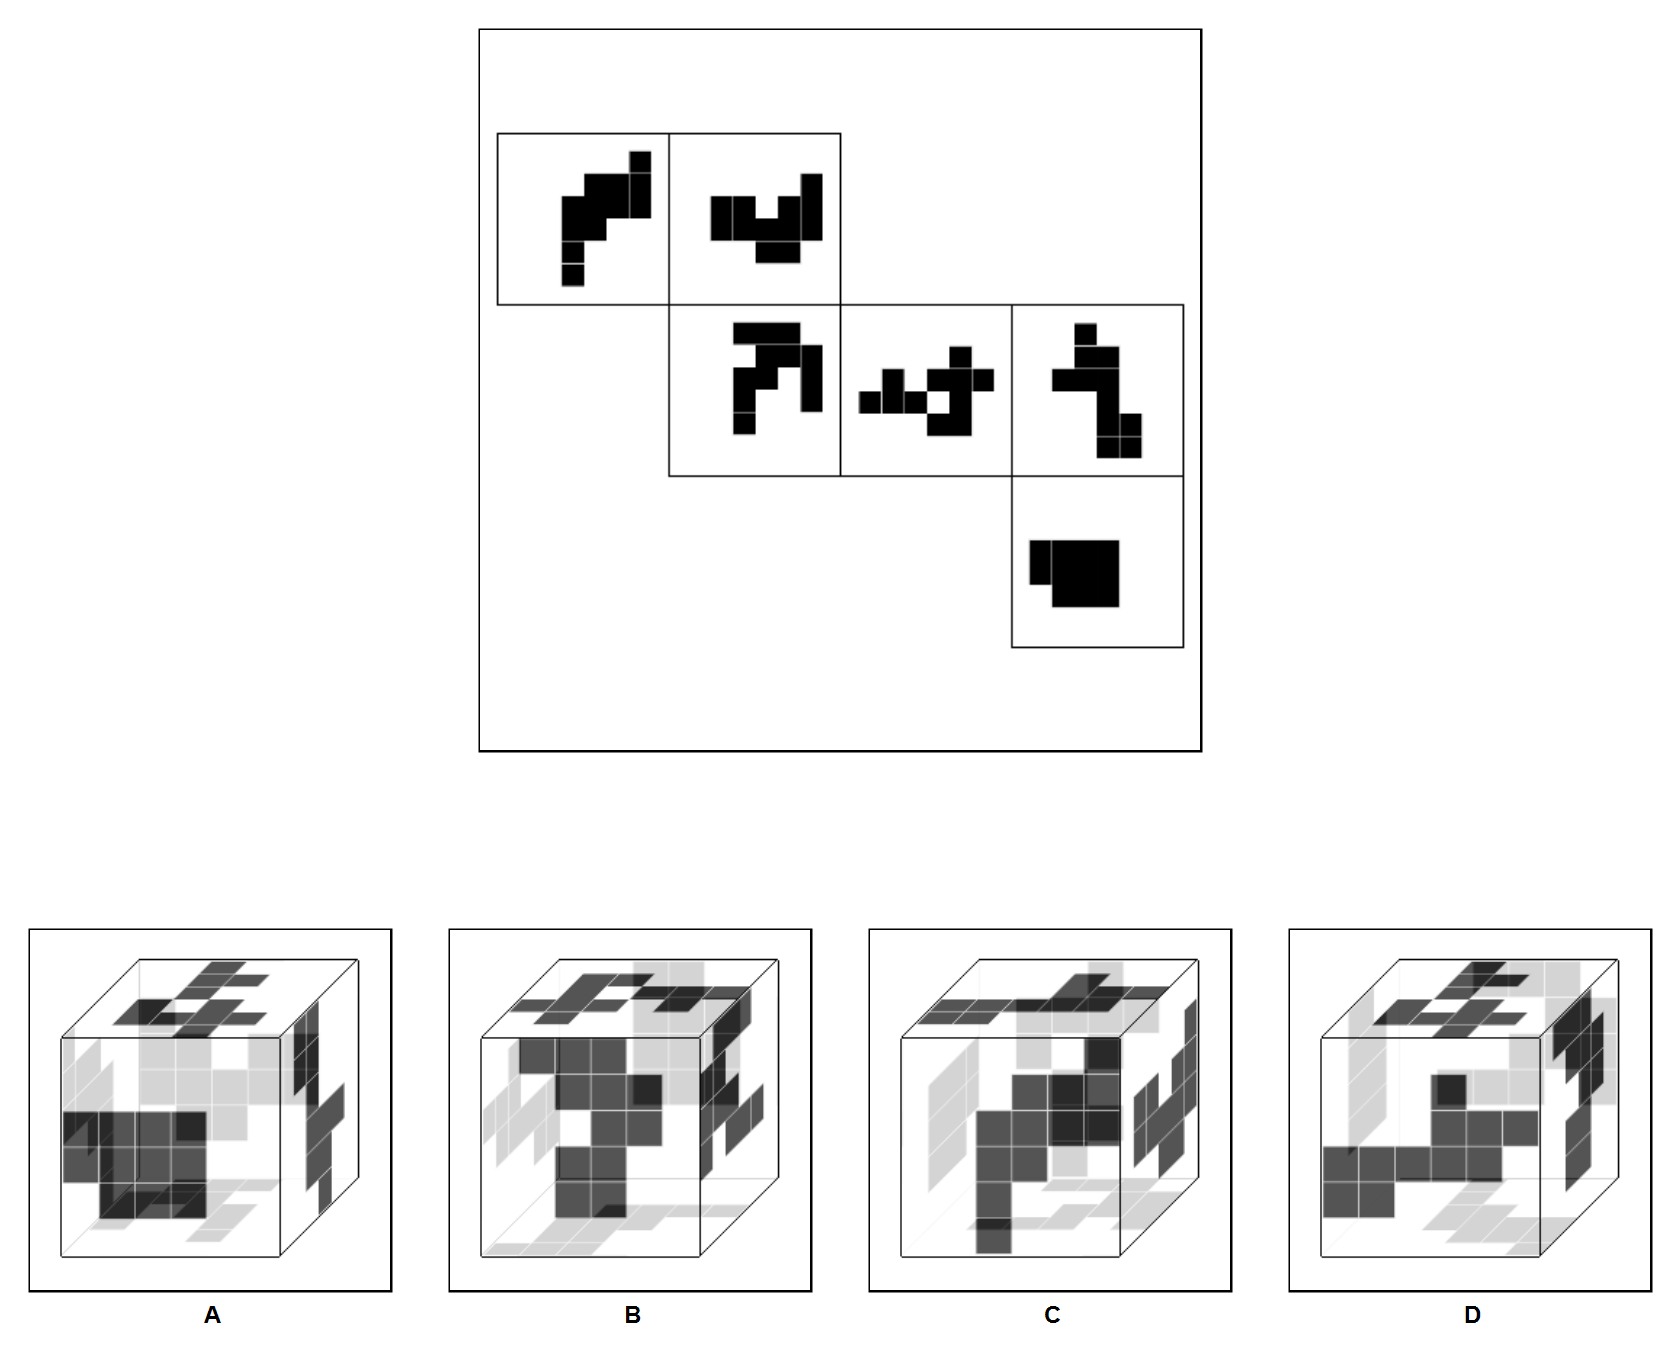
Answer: A